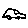
Label: car